Question: I've never messed with iOS so this is all new to me. I'm trying to import SQLClient into an an existing Xcode project. (I need to fire off an INSERT from the iOS app.)
<URL>
I've tried both installation methods listed by Martin via 'cocoapods' and manual but I can't get either to work.
For option #1) everything worked fine until I tried 'pod install' and was met with
Analyzing dependencies
[!] The dependency 'SQLClient (~> 0.1.3)' is not used in any concrete target.
I was expecting the command to produce a file named 'SQLClient.xcworkspace'. I wasn't sure if this new xcworkspace file was meant to replace my main project xcode file. But since it didn't work, I moved onto option #2.
For option #2 I wasn't sure where to put the contents. (Does Martin mean '/SQLClient/SQLClient/SQLClient/SQLClient' or '/SQLClient/SQLClient/SQLClient'?)
Was I supposed to copy just the files or the whole folder?
Do the contents go into my project at the same level as my original xcode project file or in a subfolder?
I've tried a couple variations but I admittedly don't know where the SQLClient files/folders should be placed in relation to my other project files.
I've tried messing with my bridge file as well but I've been unable to properly load it.
I have some time (2 days) to figure this out so I'm willing to learn but I need some guidance.
Here's a pic of my existing Xcode project and latest attempt to import SQLClient.
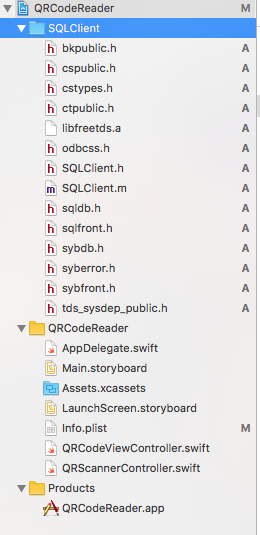
Answer: I was able to get installation option #1 working after changing the pod file to include a target.
'''
target "TargetName" do
pod 'SQLClient', '~> 0.1.3'
end
'''